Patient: sex F, age 63
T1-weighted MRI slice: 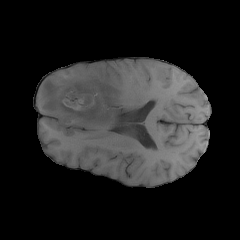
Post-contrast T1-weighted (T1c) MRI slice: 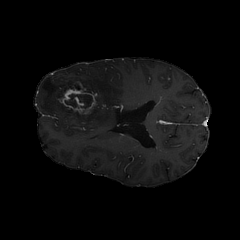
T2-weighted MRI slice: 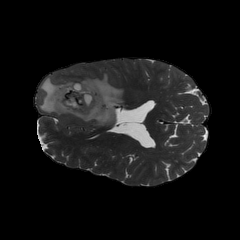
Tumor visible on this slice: yes
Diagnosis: Glioblastoma, IDH-wildtype
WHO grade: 4